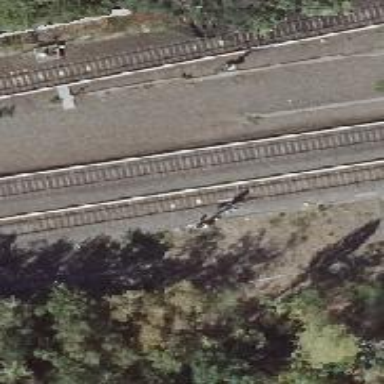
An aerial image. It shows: Railway signal.